You are looking at the continuous-wavelet transform of a rotating shaft's vibration signal. What is the most likely rotor condition (normal, misalignment, unbalance, looseness)?
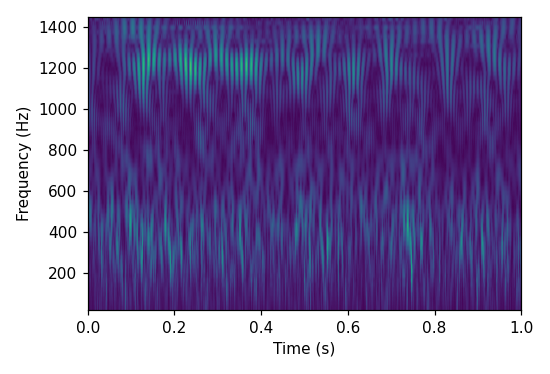
Answer: misalignment